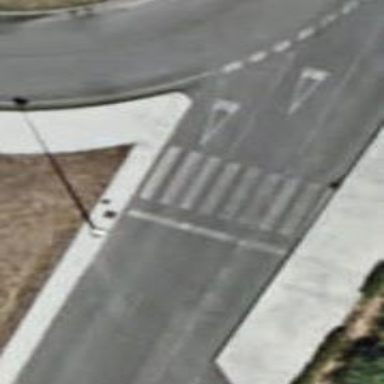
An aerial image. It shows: Zebra crossing on the road.